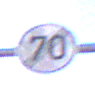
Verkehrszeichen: EndeGeschwindigkeit70
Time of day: MorningAfternoon
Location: Outdoor (Nature)
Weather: Clear
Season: NotSpecified
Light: Natural